Field crop: maize
Growth stage: 2
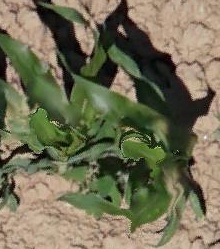
Species: maize